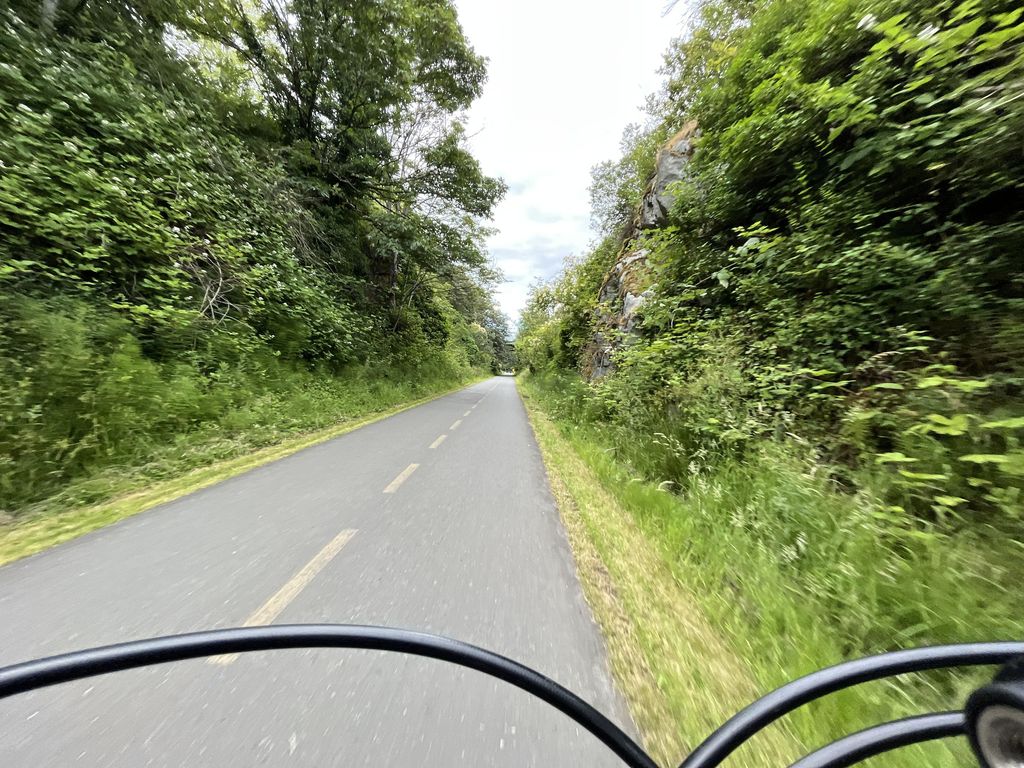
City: victoria